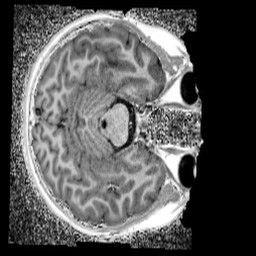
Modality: UNIT1_denoised
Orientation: axial
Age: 10
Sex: female
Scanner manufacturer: siemens
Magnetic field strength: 3 T
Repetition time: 4 s
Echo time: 0.00299 s